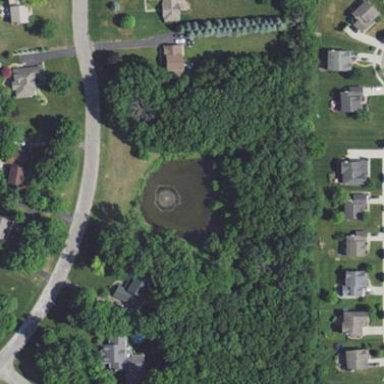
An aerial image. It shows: Pond surrounded by natural water.